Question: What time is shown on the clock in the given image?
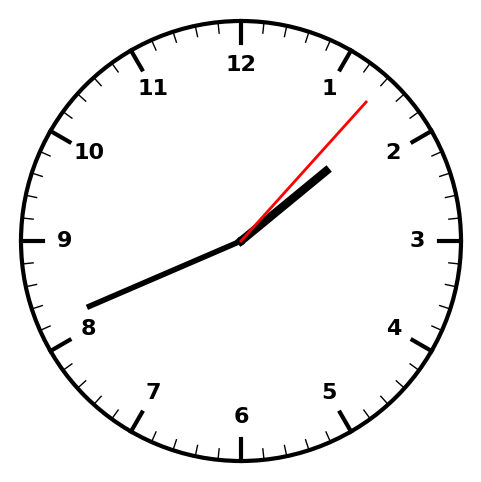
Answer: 01:41:07